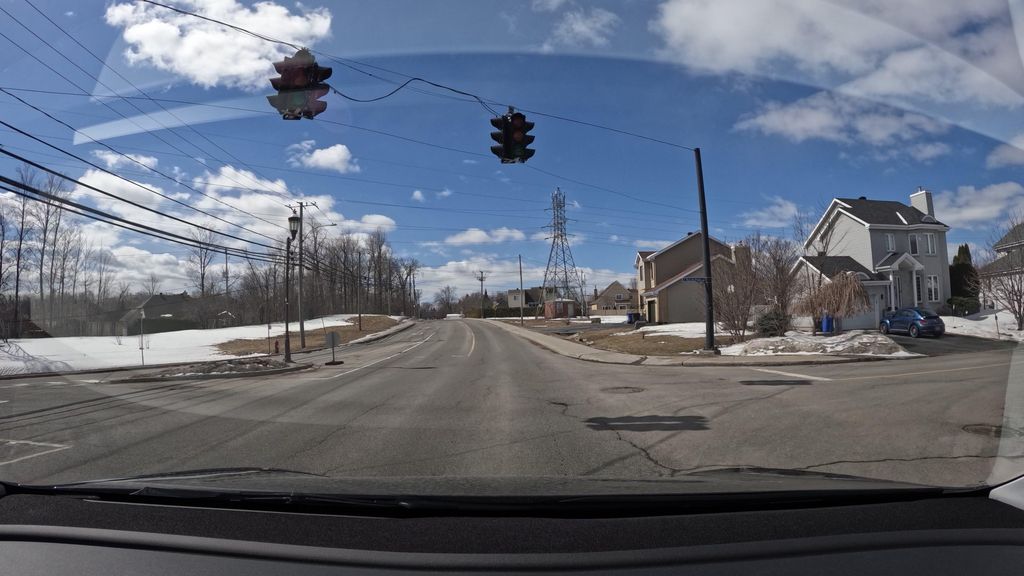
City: montreal